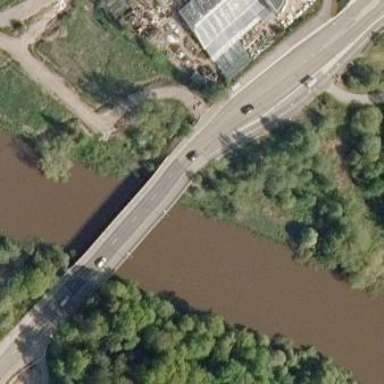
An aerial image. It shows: Man-made bridge.